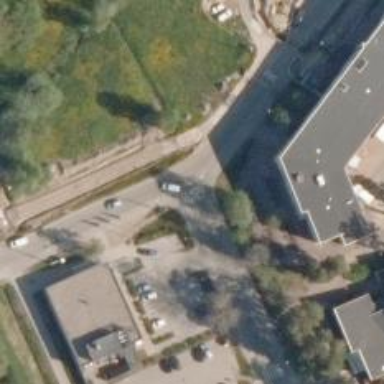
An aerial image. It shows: Marked crossing on asphalt cycleway.